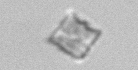
Label: Bacillariophyceae_morphotype1